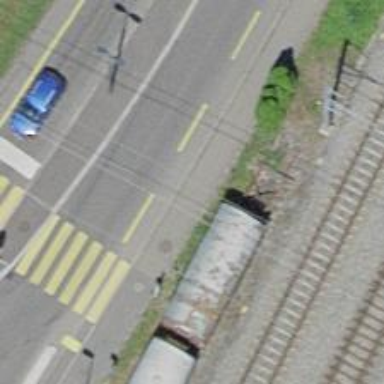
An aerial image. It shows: Railway buffer stop.